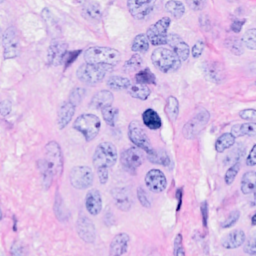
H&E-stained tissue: Breast